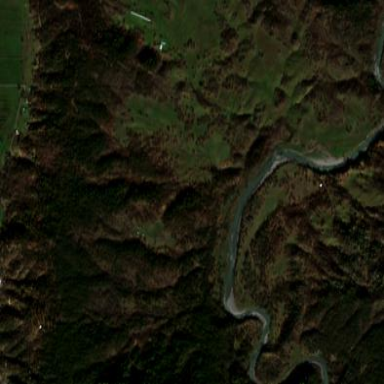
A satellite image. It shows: Forest area.